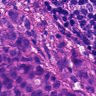
Metastatic tissue present: yes